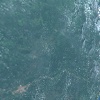
Label: land